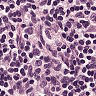
Metastatic tissue present: no